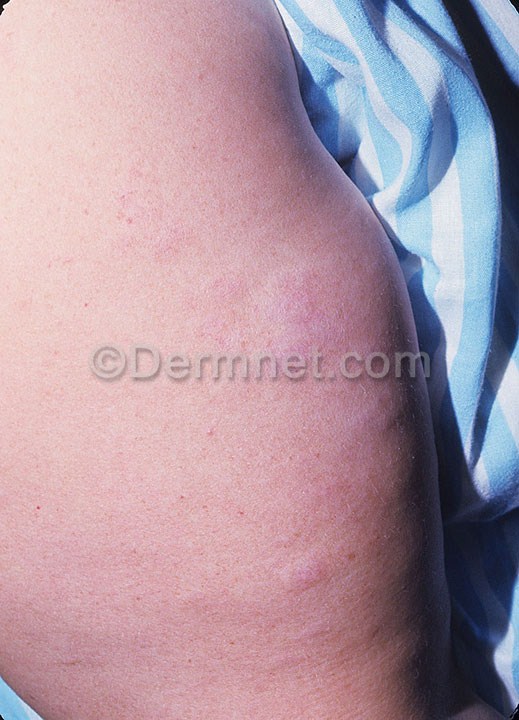
Disease: Lupus and other Connective Tissue diseases